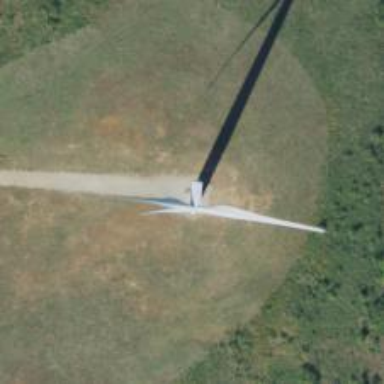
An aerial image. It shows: Wind generator in the form of horizontal axis wind turbine.